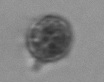
Label: Balanion